Aerial crown-view tile of a tropical tree (Barro Colorado Island, Panama), acquired 20250317:
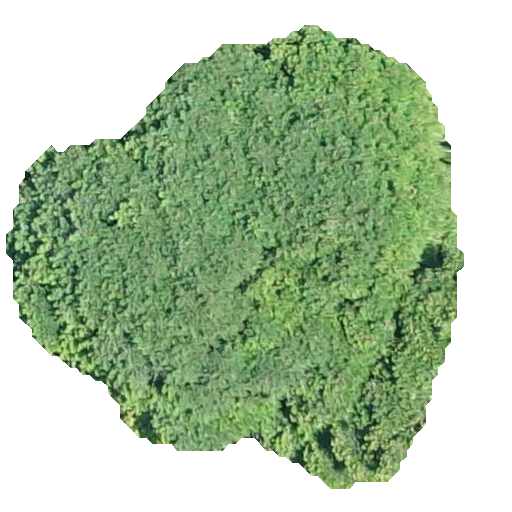
Species: Jacaranda copaia
GBIF accepted scientific name: Jacaranda copaia
Crown area: 221.784 m²